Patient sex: F
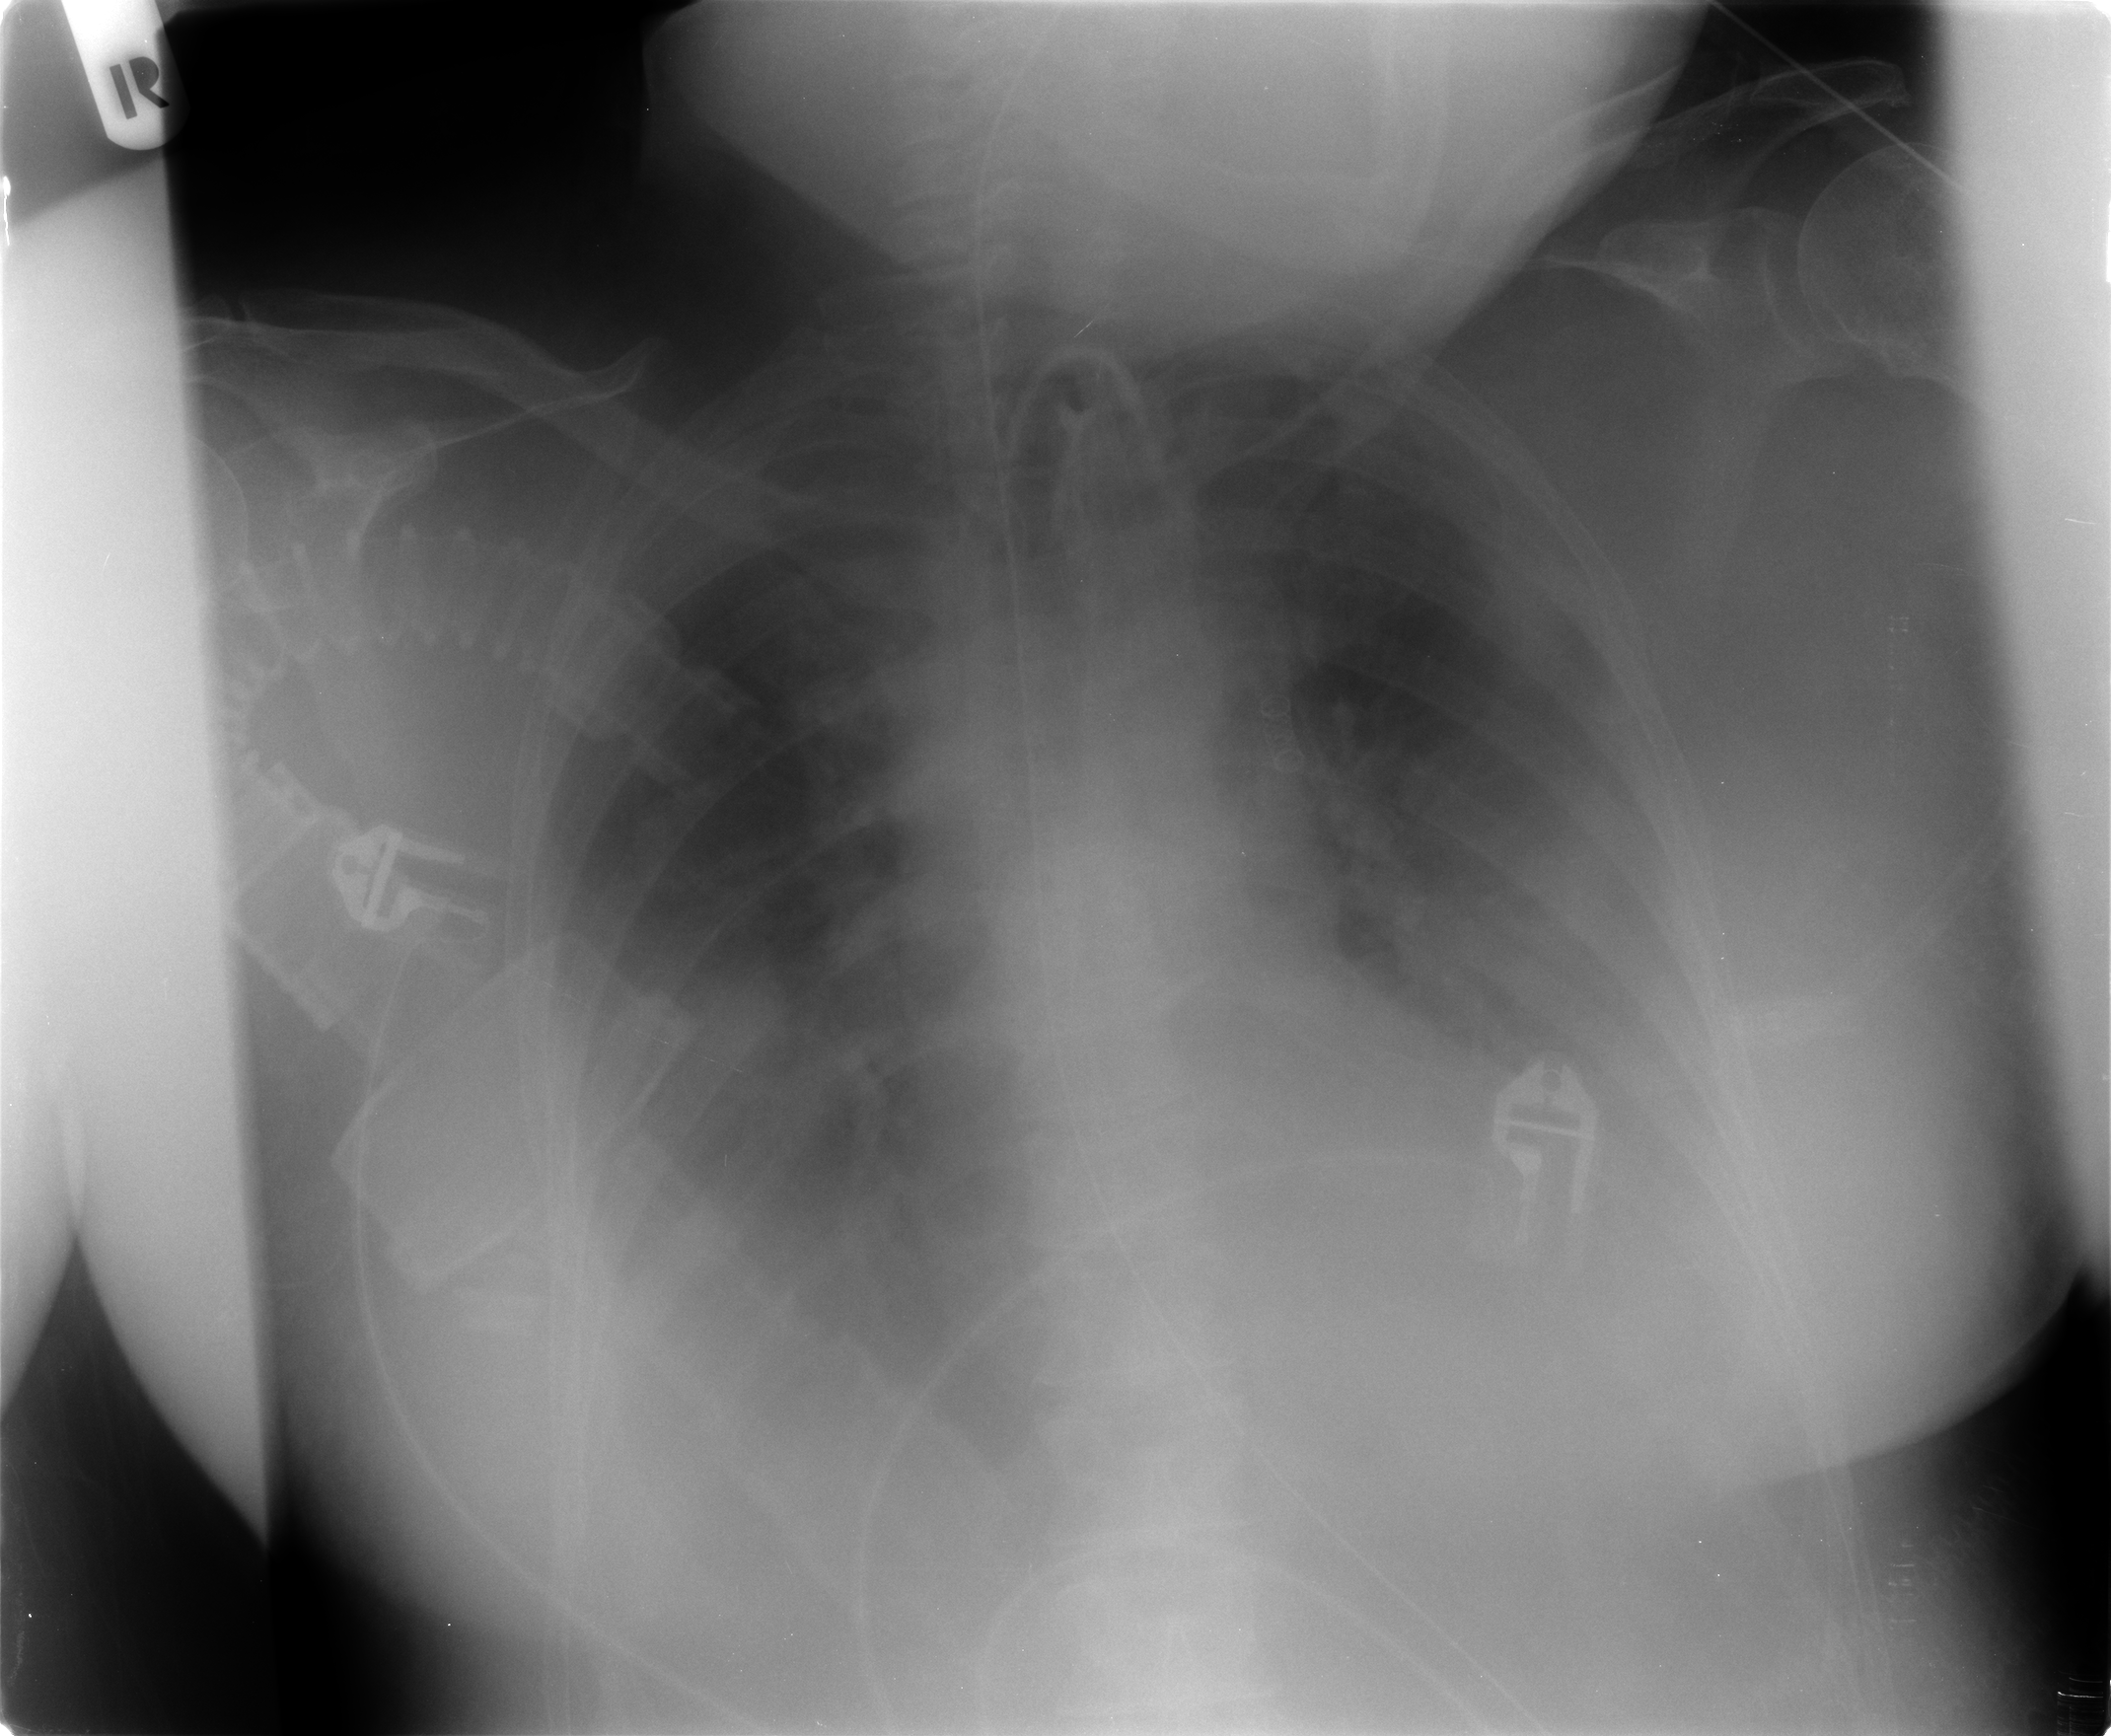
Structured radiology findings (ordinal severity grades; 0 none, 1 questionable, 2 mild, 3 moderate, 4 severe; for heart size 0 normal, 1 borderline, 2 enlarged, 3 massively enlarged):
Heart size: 2
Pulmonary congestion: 2
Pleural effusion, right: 3
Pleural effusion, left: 3
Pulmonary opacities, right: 2
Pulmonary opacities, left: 2
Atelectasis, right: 2
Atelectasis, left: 2